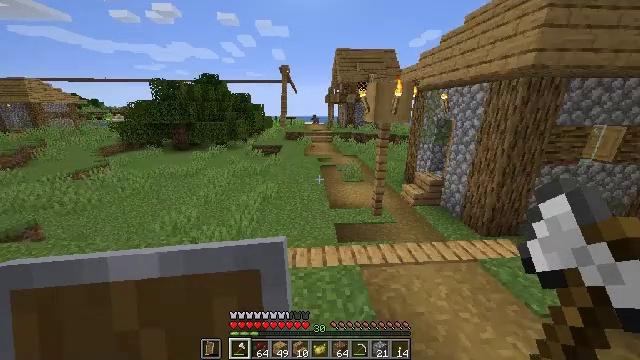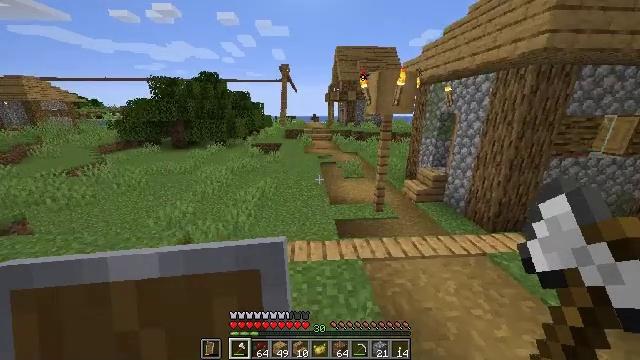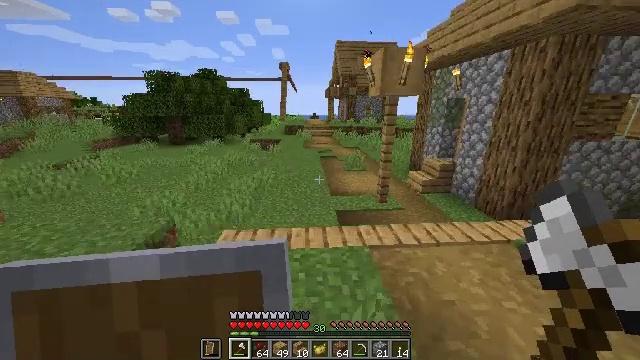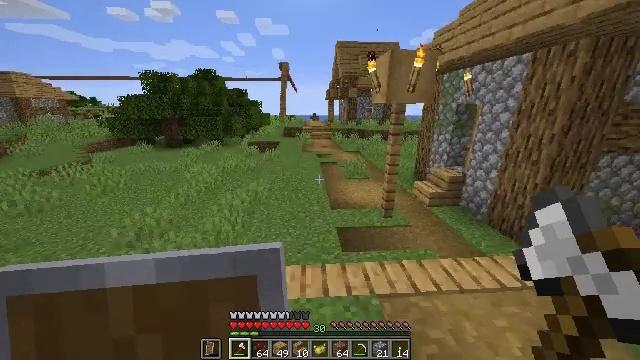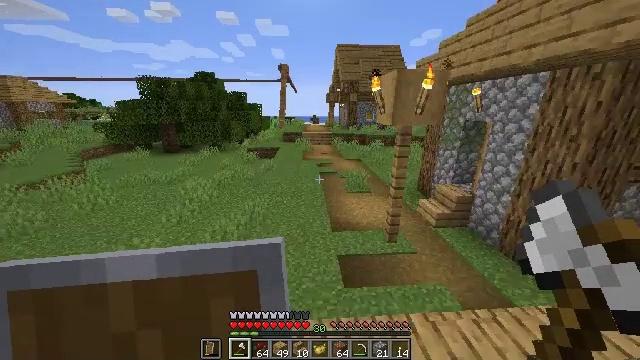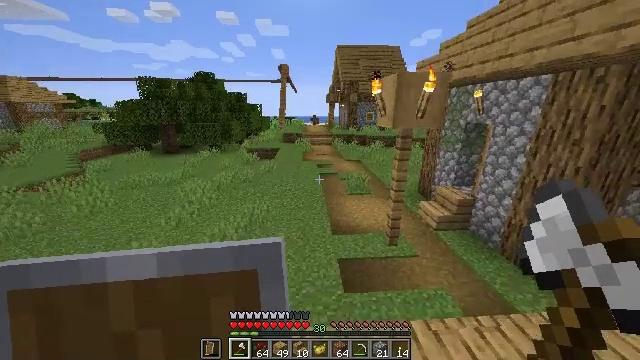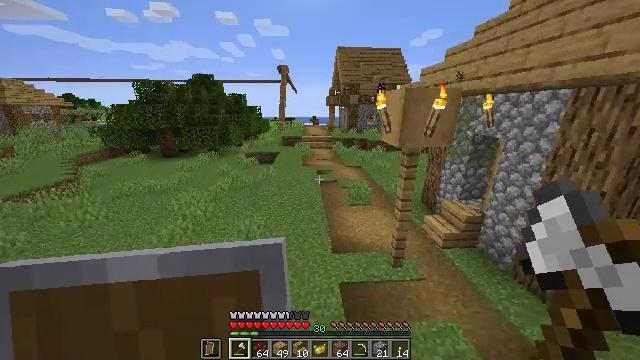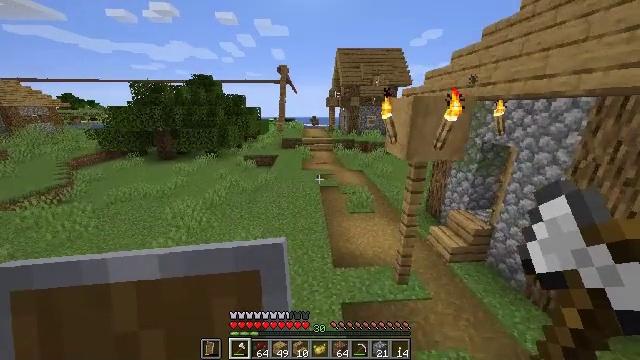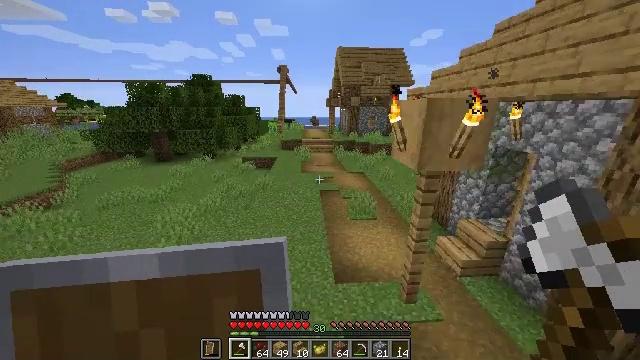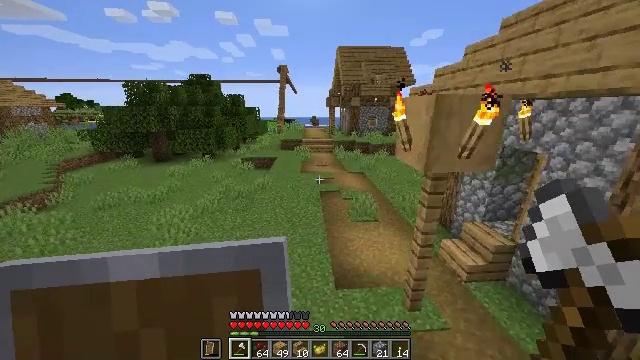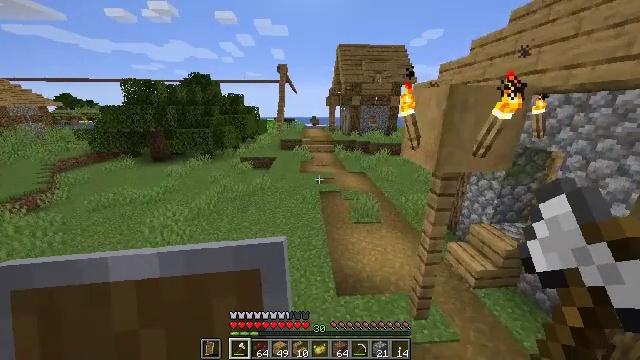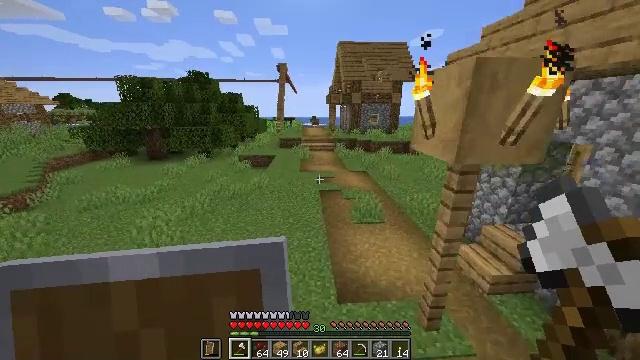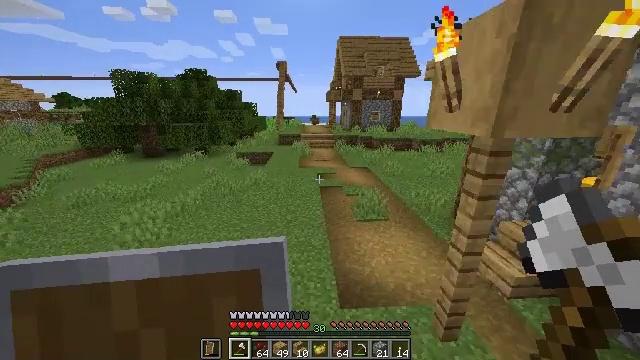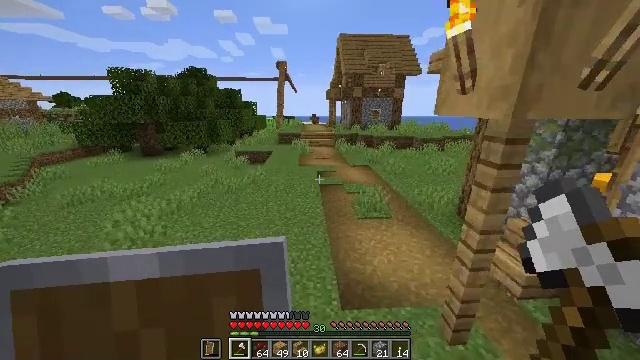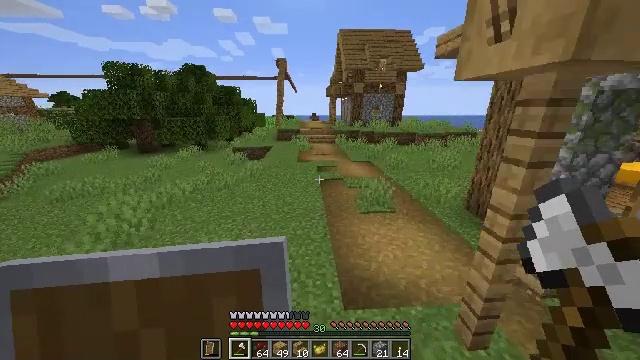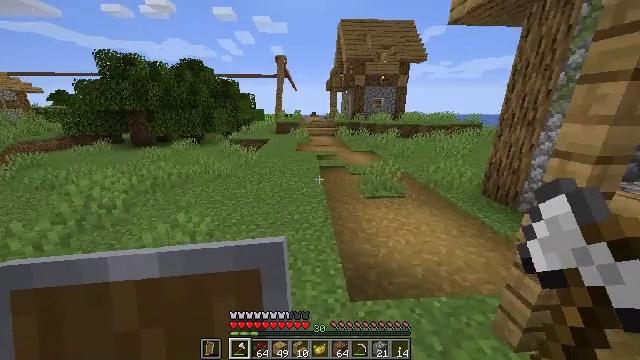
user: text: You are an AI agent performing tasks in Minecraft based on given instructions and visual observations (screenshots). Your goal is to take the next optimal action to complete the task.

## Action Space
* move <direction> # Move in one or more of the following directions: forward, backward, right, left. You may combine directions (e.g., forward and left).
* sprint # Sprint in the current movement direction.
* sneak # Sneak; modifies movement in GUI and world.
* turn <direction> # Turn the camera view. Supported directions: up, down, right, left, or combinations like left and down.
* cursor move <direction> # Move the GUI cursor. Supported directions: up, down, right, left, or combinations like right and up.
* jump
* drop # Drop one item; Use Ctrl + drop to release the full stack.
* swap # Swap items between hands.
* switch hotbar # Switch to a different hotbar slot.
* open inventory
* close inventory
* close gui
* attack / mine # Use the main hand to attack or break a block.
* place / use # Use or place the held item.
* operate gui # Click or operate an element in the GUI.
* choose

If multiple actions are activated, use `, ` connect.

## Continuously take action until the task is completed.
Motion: motion action
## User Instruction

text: Break the bookshelf for books.
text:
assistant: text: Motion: move forward, jump
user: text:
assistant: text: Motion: move forward, jump
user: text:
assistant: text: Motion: move forward, jump
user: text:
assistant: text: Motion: move forward, jump
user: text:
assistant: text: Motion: move forward
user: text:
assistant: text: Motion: move forward
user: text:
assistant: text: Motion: move forward
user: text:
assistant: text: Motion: move forward
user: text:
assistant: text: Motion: move forward
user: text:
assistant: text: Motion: move forward
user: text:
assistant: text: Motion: move forward
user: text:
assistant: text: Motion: move forward
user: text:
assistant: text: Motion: move forward, jump
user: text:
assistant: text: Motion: move forward, jump
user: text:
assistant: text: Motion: move forward, jump
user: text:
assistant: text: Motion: move forward, jump
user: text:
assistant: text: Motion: move forward
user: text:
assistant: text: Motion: move forward
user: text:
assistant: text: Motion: move forward
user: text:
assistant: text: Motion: move forward
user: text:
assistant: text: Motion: move forward
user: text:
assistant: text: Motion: move forward
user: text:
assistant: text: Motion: move forward
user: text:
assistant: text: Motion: move forward
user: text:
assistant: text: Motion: move forward
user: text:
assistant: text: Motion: move forward, jump
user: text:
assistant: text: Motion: move forward, jump
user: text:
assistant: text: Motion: move forward, jump
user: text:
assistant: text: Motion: move forward, jump
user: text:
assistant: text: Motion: move forward